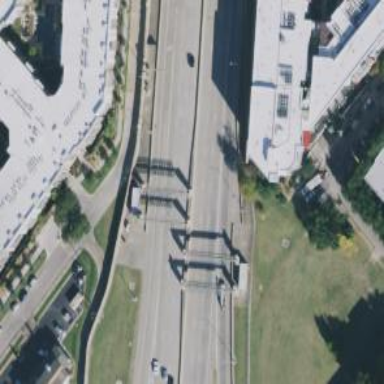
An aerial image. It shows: Toll gantry on the road.